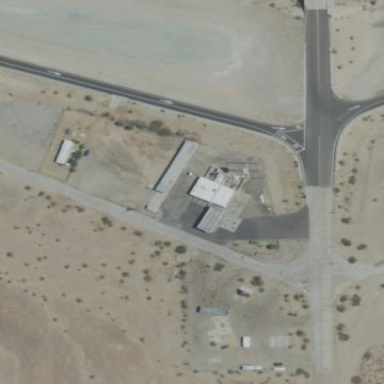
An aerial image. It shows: Fuel station.